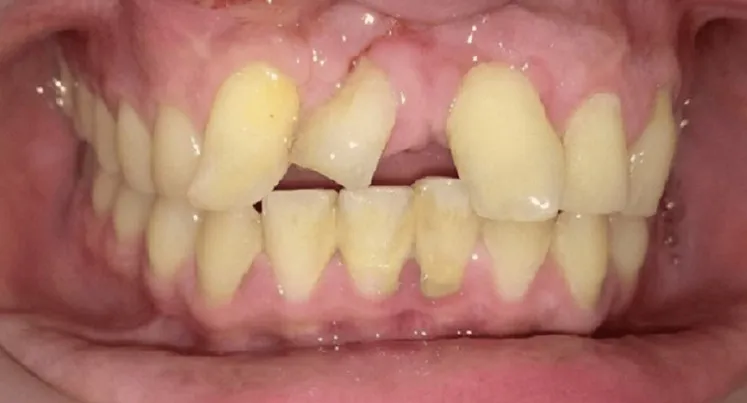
Postoperative healing after suture removal.
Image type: medical_photograph (other_medical_photograph)